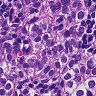
Metastatic tissue present: yes